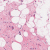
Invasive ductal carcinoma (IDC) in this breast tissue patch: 0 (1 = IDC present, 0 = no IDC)